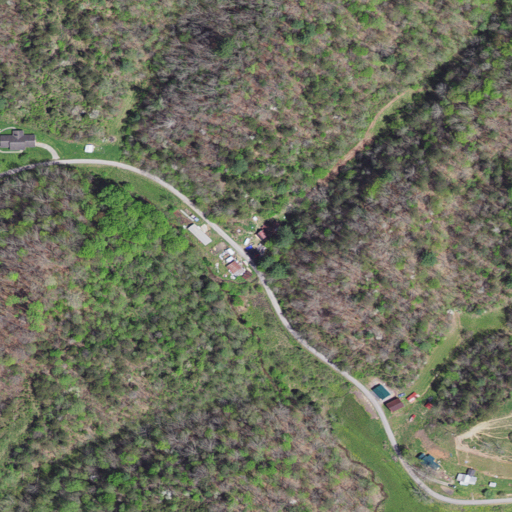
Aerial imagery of valley in Virginia named Newhouse Hollow containing deciduous forest, open development, low intensity development, mixed forest, medium intensity development, and pasture